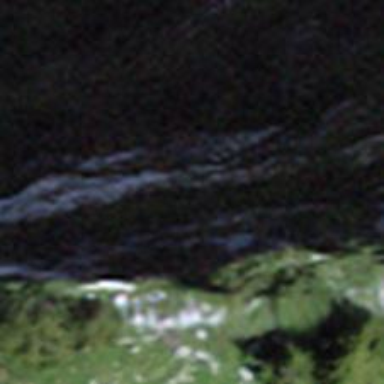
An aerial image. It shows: Cliff in nature.